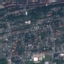
Land use / land cover class: Residential